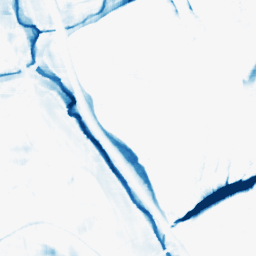
Category: morphological
Decomposition family: morphological_square
Decomposition parameters: operation: closing
size: 20
Upsampling method: cubic_mitchell
Upsampling parameters: scale: 8
Upsampling scale: 8